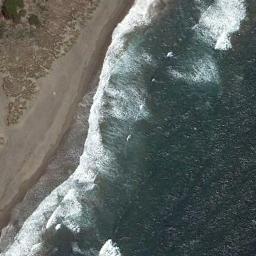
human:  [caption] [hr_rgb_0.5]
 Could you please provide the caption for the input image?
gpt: Deep blue waters and spumy waves and beach greens photographed ashore .

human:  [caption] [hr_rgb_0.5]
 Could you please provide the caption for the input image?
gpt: The beach with brown sand and the color of the seawater is dark green .

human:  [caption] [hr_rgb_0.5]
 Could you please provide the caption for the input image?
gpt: Huge waves  lick the beach and trees .

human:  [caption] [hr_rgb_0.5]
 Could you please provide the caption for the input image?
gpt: The sea is blue by the beach .

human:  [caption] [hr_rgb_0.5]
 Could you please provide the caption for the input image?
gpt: There are water marks on the beach .